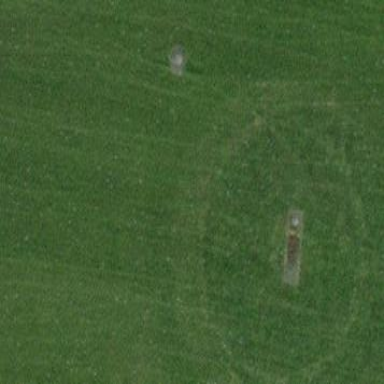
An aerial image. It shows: Grassy area designated as golf fairway.